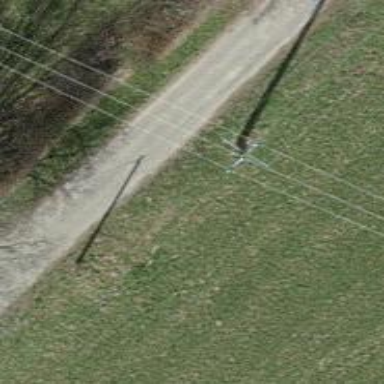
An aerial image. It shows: Minor power line with three cables.